Question: I have a form with input field and dropdown boxes with data from other tables. (joins)
but now when i submit it is good, but when i want to edit the fields the dropdown fields are empty but the text fields aren't
My form code:
'''
<%= form_for @contracten, :html => { :multipart => true } do |f| %>
<% if @contracten.errors.any? %>
<div id="error_explanation">
<h2><%= pluralize(@contracten.errors.count, "error") %> prohibited this contracten from being saved:</h2>
<ul>
<% @contracten.errors.full_messages.each do |msg| %>
<li><%= msg %></li>
<% end %>
</ul>
</div>
<% end %>
<div id="forms">
<div class="field">
<%= f.label :naam %><br />
<%= f.text_field :naam %>
</div>
<br>
<div class="field">
<%= f.label :omschrijving %><br />
<%= f.text_area :omschrijving %>
</div>
<br>
<div class="field">
<%= f.label :organisatie %><br />
<%= f.select :organisatieid, options_for_select(@organisaties.map{ |f| [f.naam, f.id] }), :include_blank => true %>
</div>
<br>
<div class="field">
<%= f.label :vestiging %><br />
<%= f.select :vestigingid, options_for_select(@vestigingens.map{ |f| [f.naam, f.id] }), :include_blank => true %>
</div>
<br>
<div class="field">
<%= f.label :Beheerder %><br />
<%= f.select :persoonid, options_for_select(@personen.map{ |f| [f.naam, f.id] }), :include_blank => true %>
</div>
<br>
<div class="field">
<%= f.label :contractsoort %><br />
<%= f.select :contractsoortid, options_for_select(@contractsoorten.map{ |f| [f.naam, f.id] }), :include_blank => true %>
</div>
<br>
<div class="field">
<%= f.label :datumingang %><br />
<%= f.datetime_select :datumingang %>
</div>
<br>
<div class="field">
<%= f.label :datumeinde %><br />
<%= f.datetime_select :datumeinde %>
</div>
<br>
<div class="field">
<%= f.label :contractduur %><br />
<%= f.number_field :contractduur, :placeholder => 'in jaren' %>
</div>
<br>
<div class="field">
<%= f.label :opzegtermijn %><br />
<%= f.number_field :opzegtermijn, :placeholder => 'In Maanden' %>
</div>
<br>
<div class="field">
<%= f.label :betalingsperiode_eenheid_id %><br>
<%= f.select :betalingsperiodeeenheidid, options_for_select(@betalingsperiodeeenhedens.map{ |f| [f.omschrijving, f.id] }), :include_blank => true %>
</div>
<br>
<div class="field">
<%= f.label :betalingstermijn %><br />
<%= f.number_field :betalingstermijn %>
</div>
<br>
<div class="field">
<%= f.label :pdf %><br />
<%= f.file_field :pdf %>
</div>
<br>
<div class="actions">
<%= f.submit "Toevoegen", :class => 'button3' %>
</div>
</div>
<% end %>
<br>
'''
screenshot:

I hope someone know's what the problem.
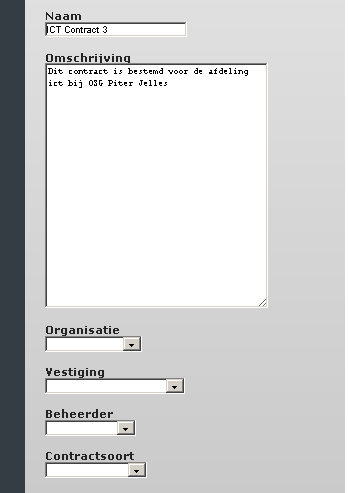
Answer: Add the ':selected => ...' to your 'options_for_select' parameters.
E.g:
'''
<%= f.select :contractsoortid,
options_from_collection_for_select(@contractsoorten, 'id', 'naam',
:selected => @contracten.contractsortid),
:include_blank => true %>
'''
The changes are actually saved, but when you render the form, the actually selected value must be specified.